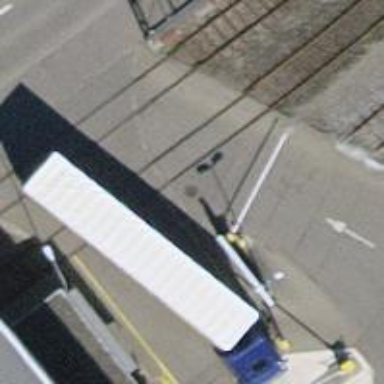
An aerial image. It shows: Uncontrolled level crossing on the railway.